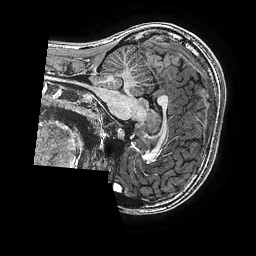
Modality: T1w
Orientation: sagittal
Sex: female
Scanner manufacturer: ge
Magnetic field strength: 3 T
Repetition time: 0.00766 s
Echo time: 0.003476 s